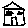
Label: house